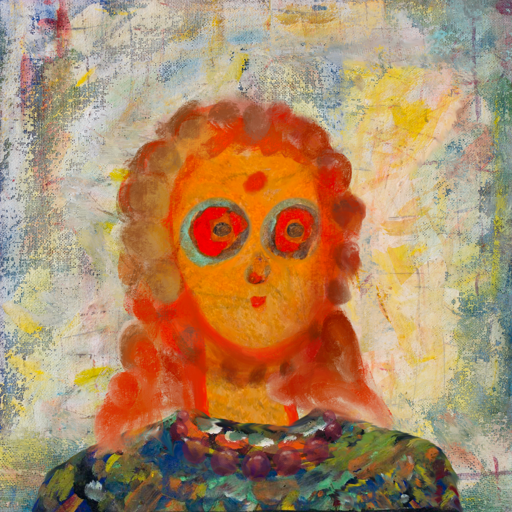
Background: Irani, Head And Neck Front: Sisters, Face Front: Sisters, Bust: An_Impression, Hair Front: Rupkatha, Head Accessory: Blank, Second Necklace: Blank, Necklace: Irani_2, Baby: Blank